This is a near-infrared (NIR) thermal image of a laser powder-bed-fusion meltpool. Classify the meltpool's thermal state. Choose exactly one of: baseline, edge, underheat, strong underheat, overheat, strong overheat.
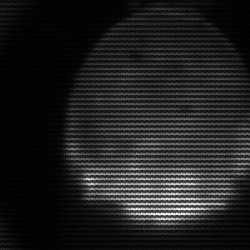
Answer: edge